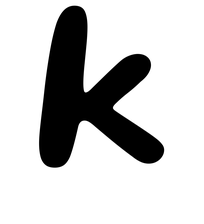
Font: Gluten_Medium